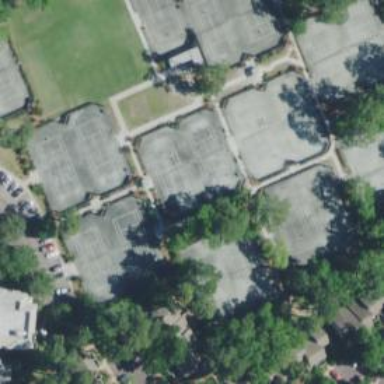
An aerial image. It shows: Tennis court with fence surrounding it. The court is located in leisure land pitch.